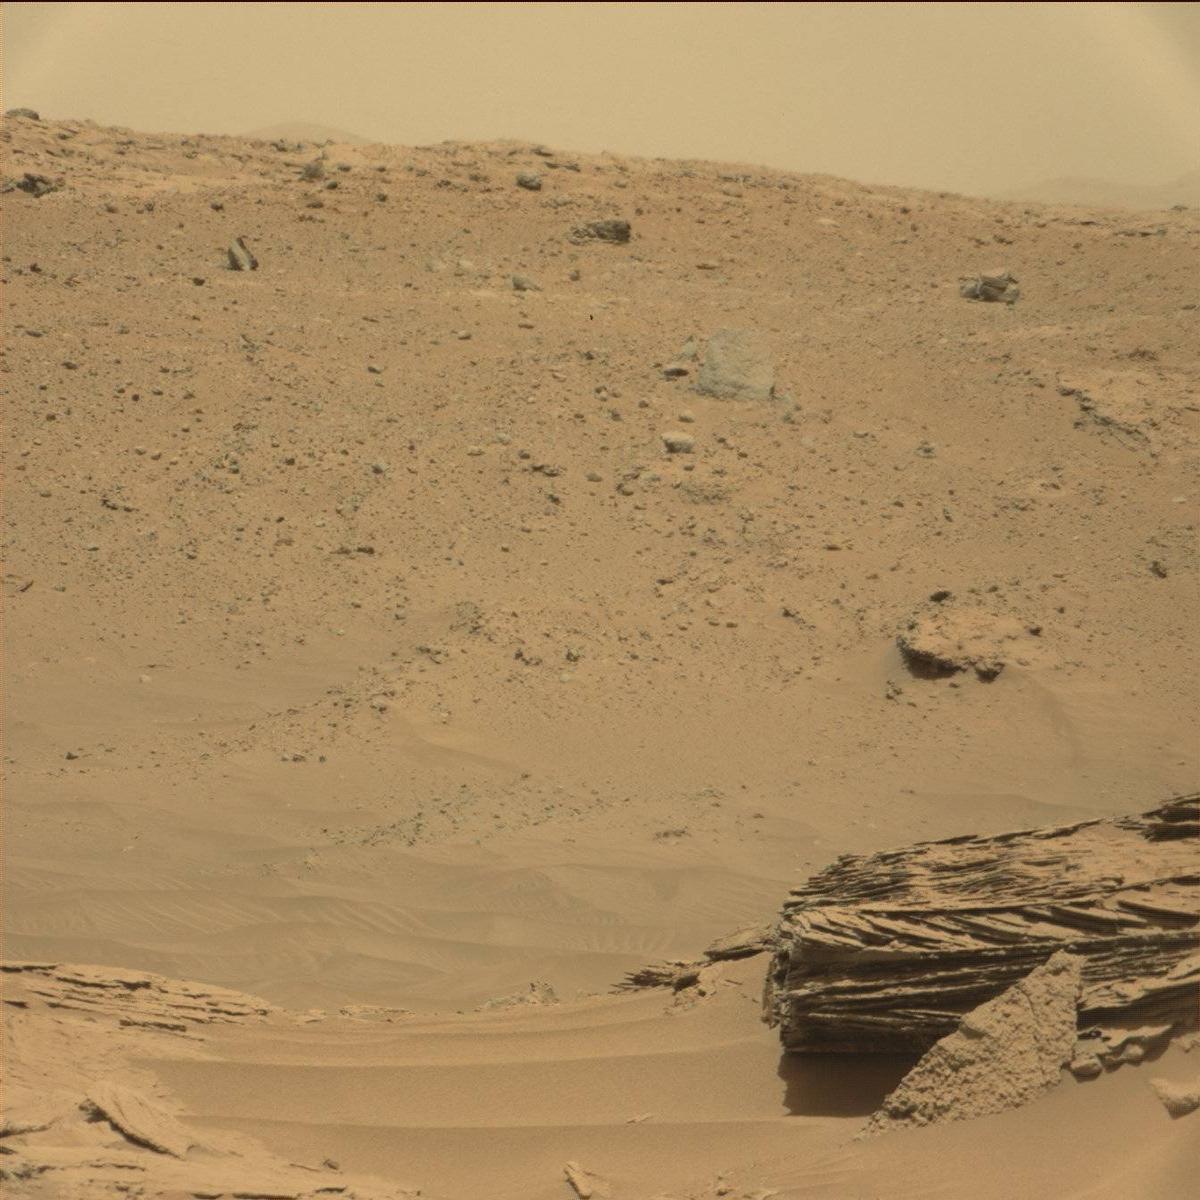
Terrain classes present: Bedrock, Ridge, Sand / Soil